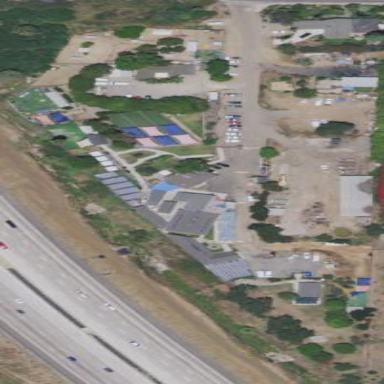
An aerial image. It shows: Animal shelter.